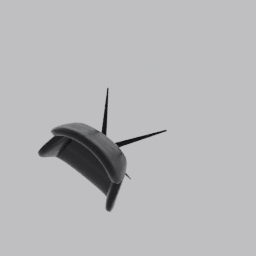
Label: furniture